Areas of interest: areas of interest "Ezhou Hengxin Motor Vehicle Inspection Co., Ltd."
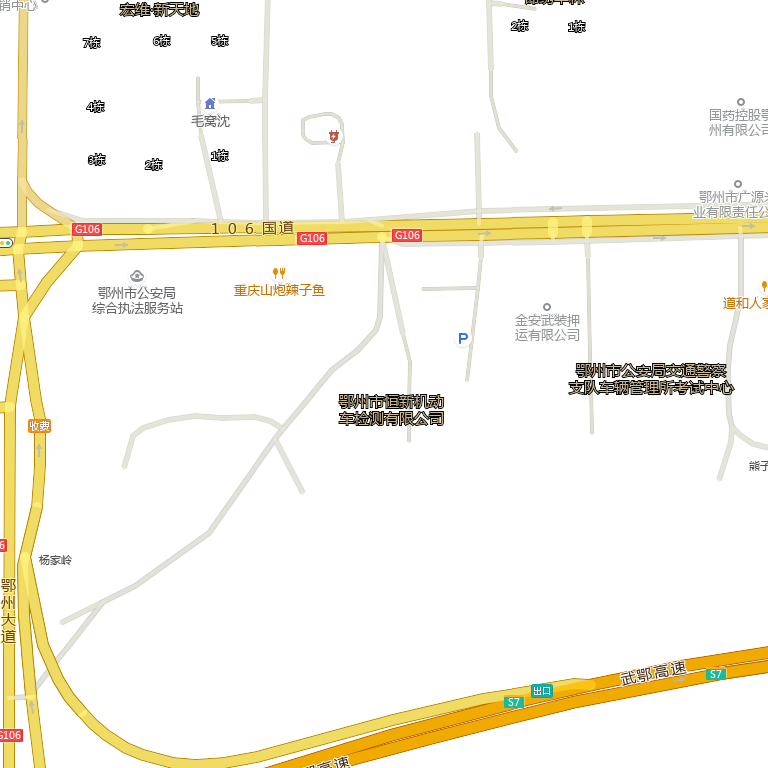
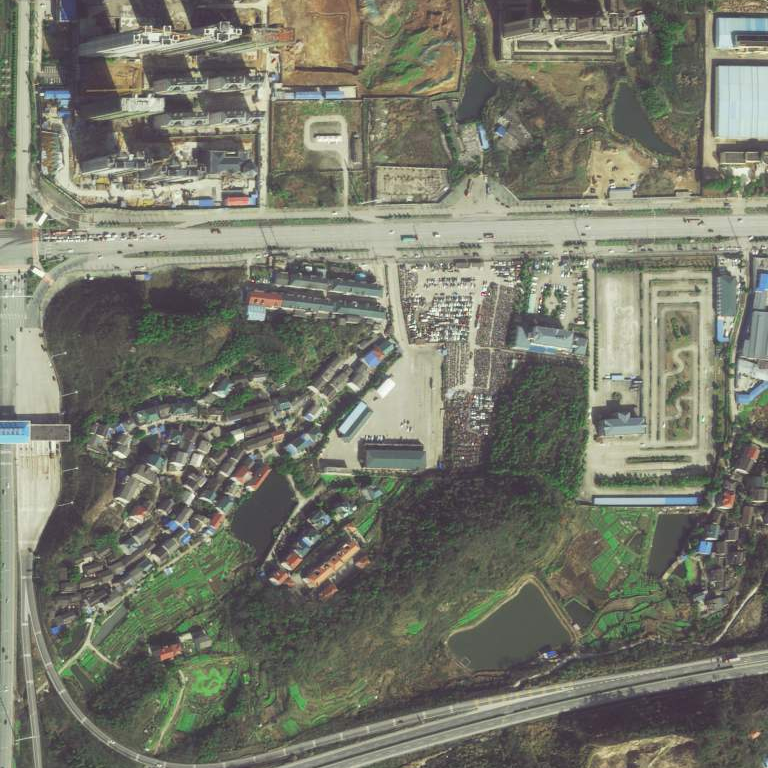